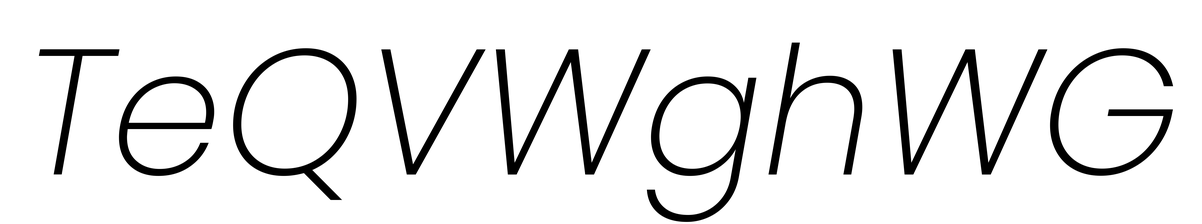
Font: Poppins-ExtraLightItalic